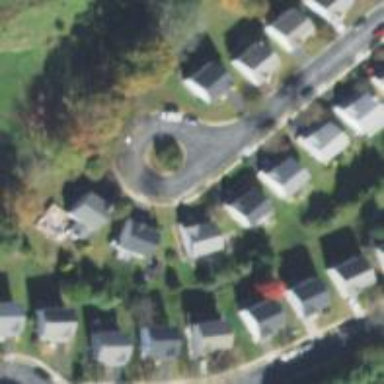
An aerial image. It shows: Turning loop on the road.